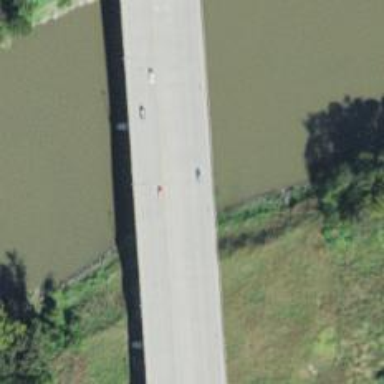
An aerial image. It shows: Beam-style bridge on primary highway.